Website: apple-inc
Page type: customer-info-address
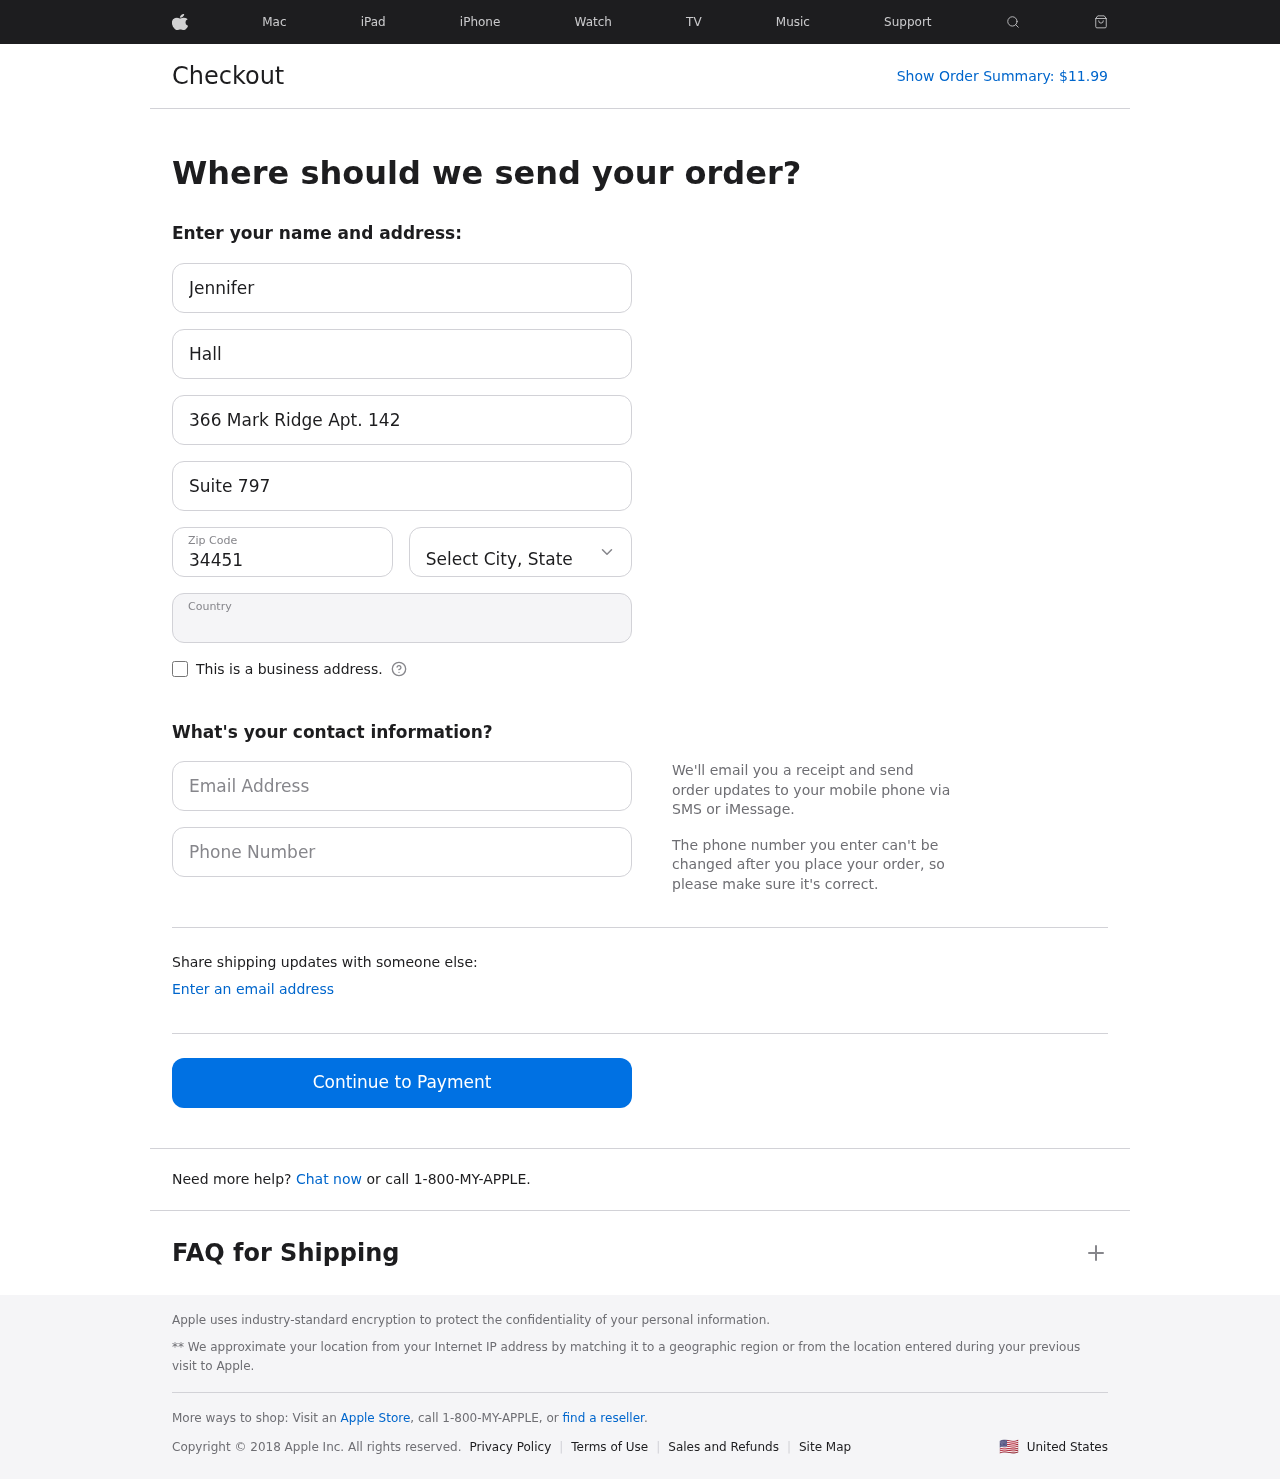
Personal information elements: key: PII_CITY_STATE
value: Jordanside, OH
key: PII_COUNTRY
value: United States
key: PII_EMAIL
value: jennifer_hall@hotmail.com
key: PII_FIRSTNAME
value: Jennifer
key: PII_LASTNAME
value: Hall
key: PII_PHONE
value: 8414200192
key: PII_POSTCODE
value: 34451
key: PII_STREET
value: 366 Mark Ridge Apt. 142
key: PII_STREET2
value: Suite 797
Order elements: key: ORDER_TOTAL
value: $11.99